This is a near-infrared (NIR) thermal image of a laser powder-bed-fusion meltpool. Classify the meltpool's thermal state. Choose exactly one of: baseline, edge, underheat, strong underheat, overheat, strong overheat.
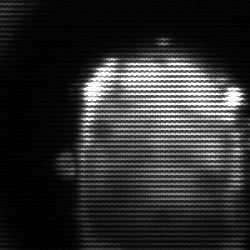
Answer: baseline